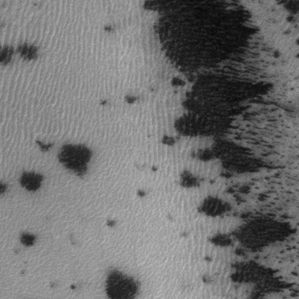
Label: frost